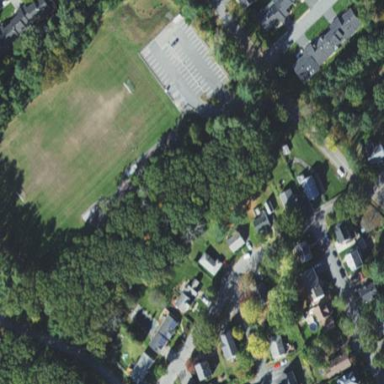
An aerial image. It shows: Soccer pitch designated for leisure and sports activities.